Question: In the example below, the only things I care for are:
- -
Everything else is noise to me.
How can i reduce this noise please?

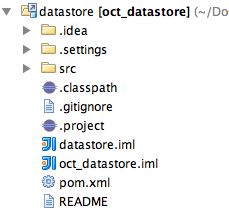
Answer: Preferences -> File Types -> Ignore Files and Folders
Add any patterns you want the IDE to ignore.